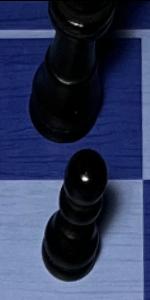
Label: Pawn_Black